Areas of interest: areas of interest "East Parking Lot of the Spring and Autumn Yancheng Tourist Area, China"
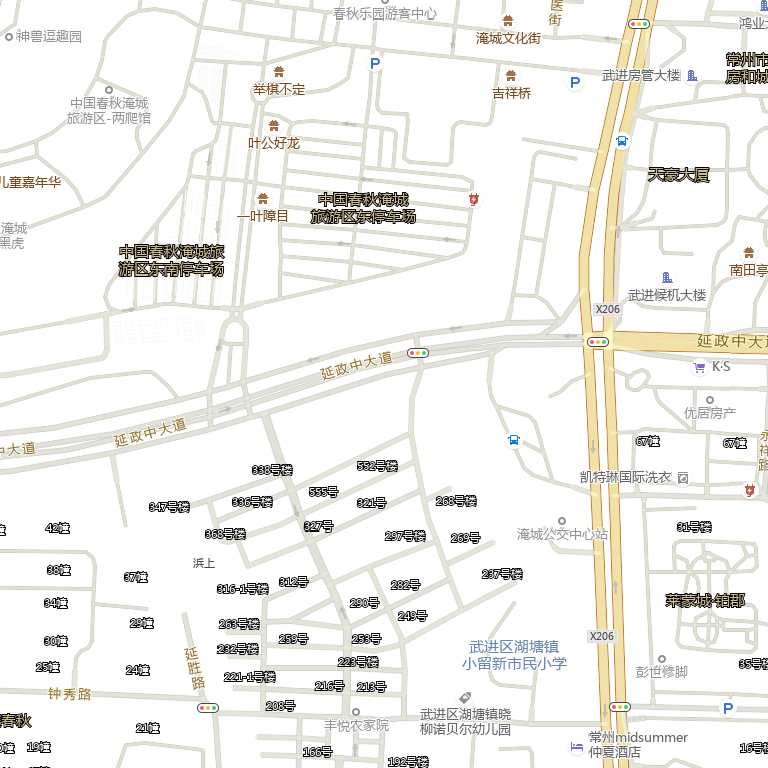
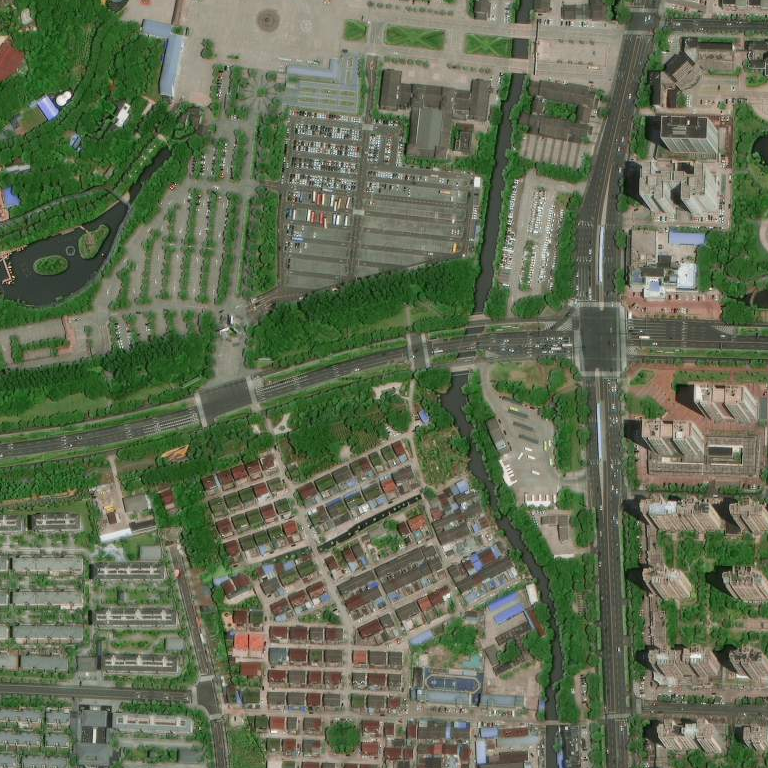